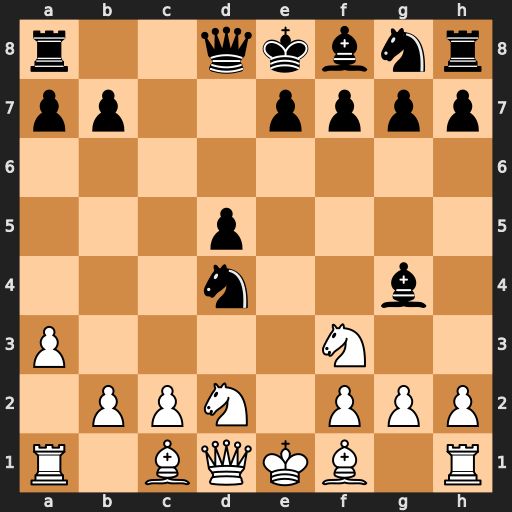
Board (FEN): r2qkbnr/pp2pppp/8/3p4/3n2b1/P4N2/1PPN1PPP/R1BQKB1R
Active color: w
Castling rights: KQkq
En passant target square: -
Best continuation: Nxd4 Bxd1 Bb5+